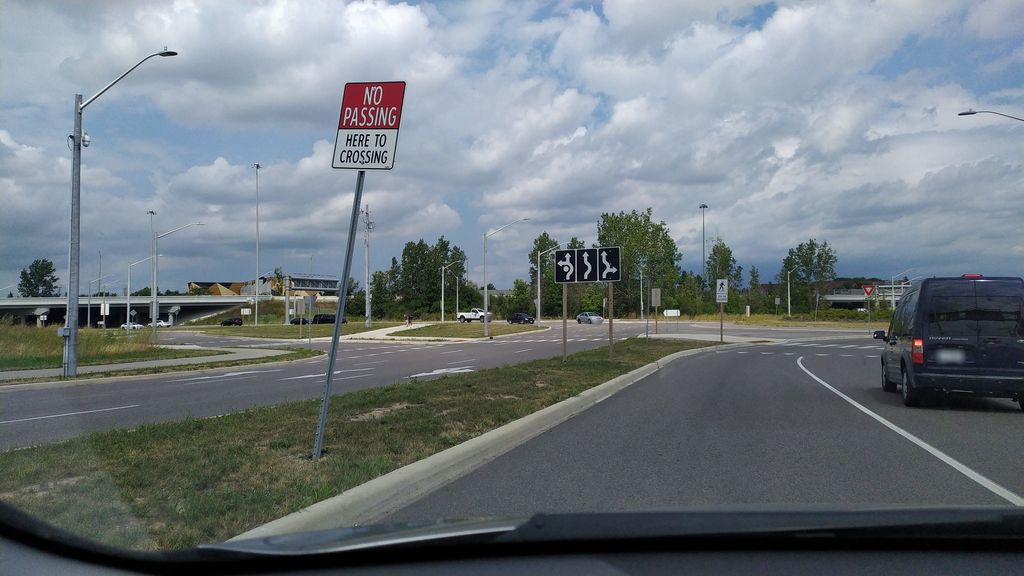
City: kitchener-waterloo